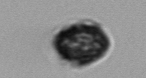
Label: Kryptoperidinium_triquetrum